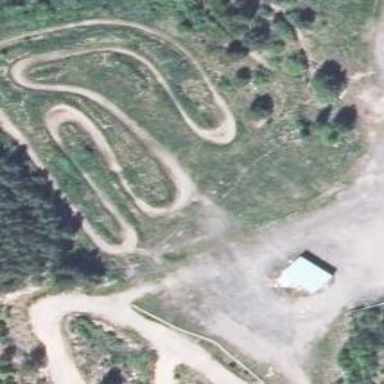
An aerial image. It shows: Raceway for motor sports.